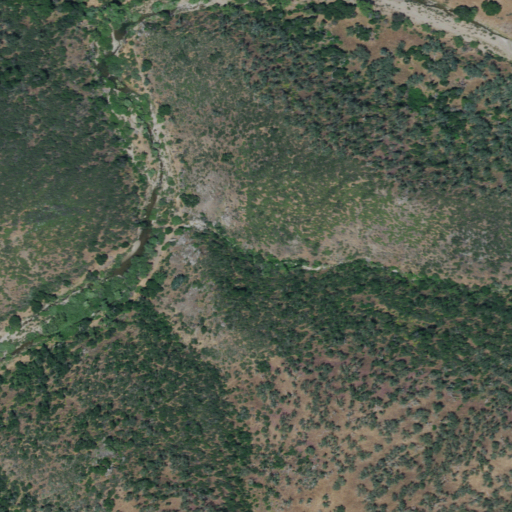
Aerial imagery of valley in California named Shaw Canyon containing shrub, evergreen forest, mixed forest, herbaceous wetlands, and grassland